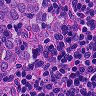
Metastatic tissue present: yes